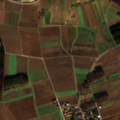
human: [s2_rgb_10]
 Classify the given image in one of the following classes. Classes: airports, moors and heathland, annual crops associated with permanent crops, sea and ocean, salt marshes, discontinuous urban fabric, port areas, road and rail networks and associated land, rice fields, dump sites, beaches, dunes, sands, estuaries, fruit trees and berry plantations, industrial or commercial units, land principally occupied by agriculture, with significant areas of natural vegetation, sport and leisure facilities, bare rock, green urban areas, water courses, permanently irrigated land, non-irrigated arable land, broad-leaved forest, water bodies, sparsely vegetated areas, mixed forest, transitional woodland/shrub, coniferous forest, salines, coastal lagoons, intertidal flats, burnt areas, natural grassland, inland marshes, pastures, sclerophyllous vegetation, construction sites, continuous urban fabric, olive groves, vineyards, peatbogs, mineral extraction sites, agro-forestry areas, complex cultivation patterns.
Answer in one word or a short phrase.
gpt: non-irrigated arable land, complex cultivation patterns, broad-leaved forest, mixed forest